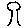
Label: tree